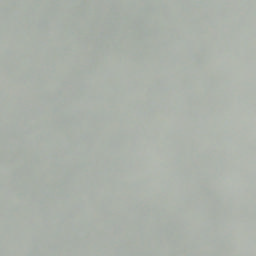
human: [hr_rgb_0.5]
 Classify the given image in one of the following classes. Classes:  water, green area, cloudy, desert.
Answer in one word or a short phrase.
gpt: cloudy